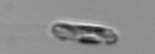
Label: Dactyliosolen_fragilissimus